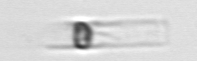
Label: Dactyliosolen_blavyanus